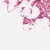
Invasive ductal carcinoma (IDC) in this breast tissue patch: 0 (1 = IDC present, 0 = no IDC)